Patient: sex F, age 62
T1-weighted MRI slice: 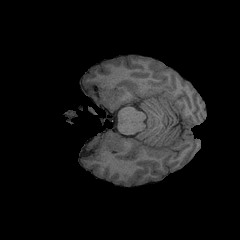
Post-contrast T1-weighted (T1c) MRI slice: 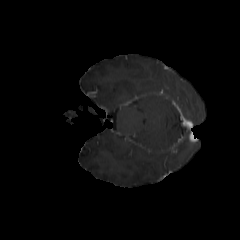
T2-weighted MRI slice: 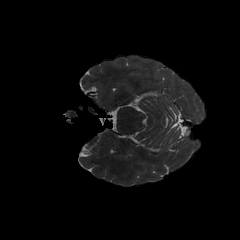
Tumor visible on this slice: no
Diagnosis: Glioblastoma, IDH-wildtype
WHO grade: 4